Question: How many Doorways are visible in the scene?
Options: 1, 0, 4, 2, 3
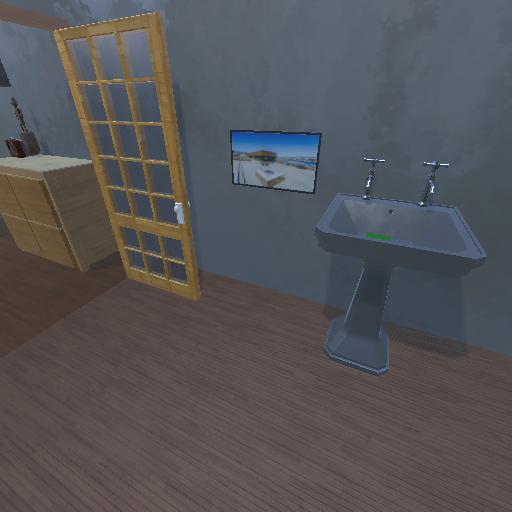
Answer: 1